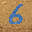
Label: 6